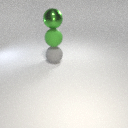
large green rubber sphere below large green metal sphere